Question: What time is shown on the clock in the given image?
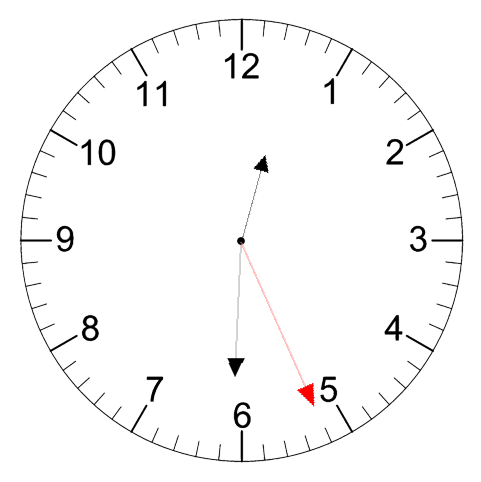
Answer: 12:30:26